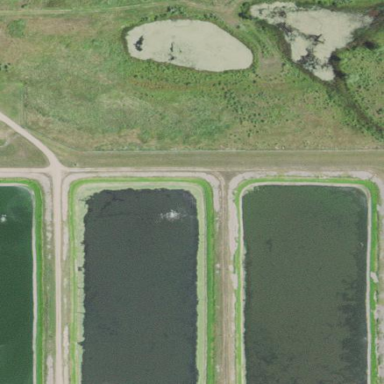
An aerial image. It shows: Wastewater basin surrounded by water.